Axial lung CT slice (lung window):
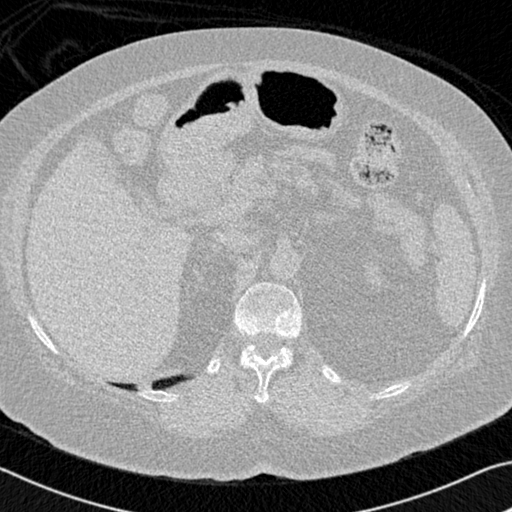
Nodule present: no